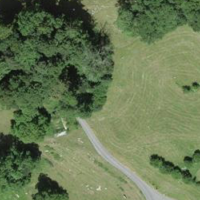
EUNIS habitat code: 43
Species observed at this site:
Sedum album